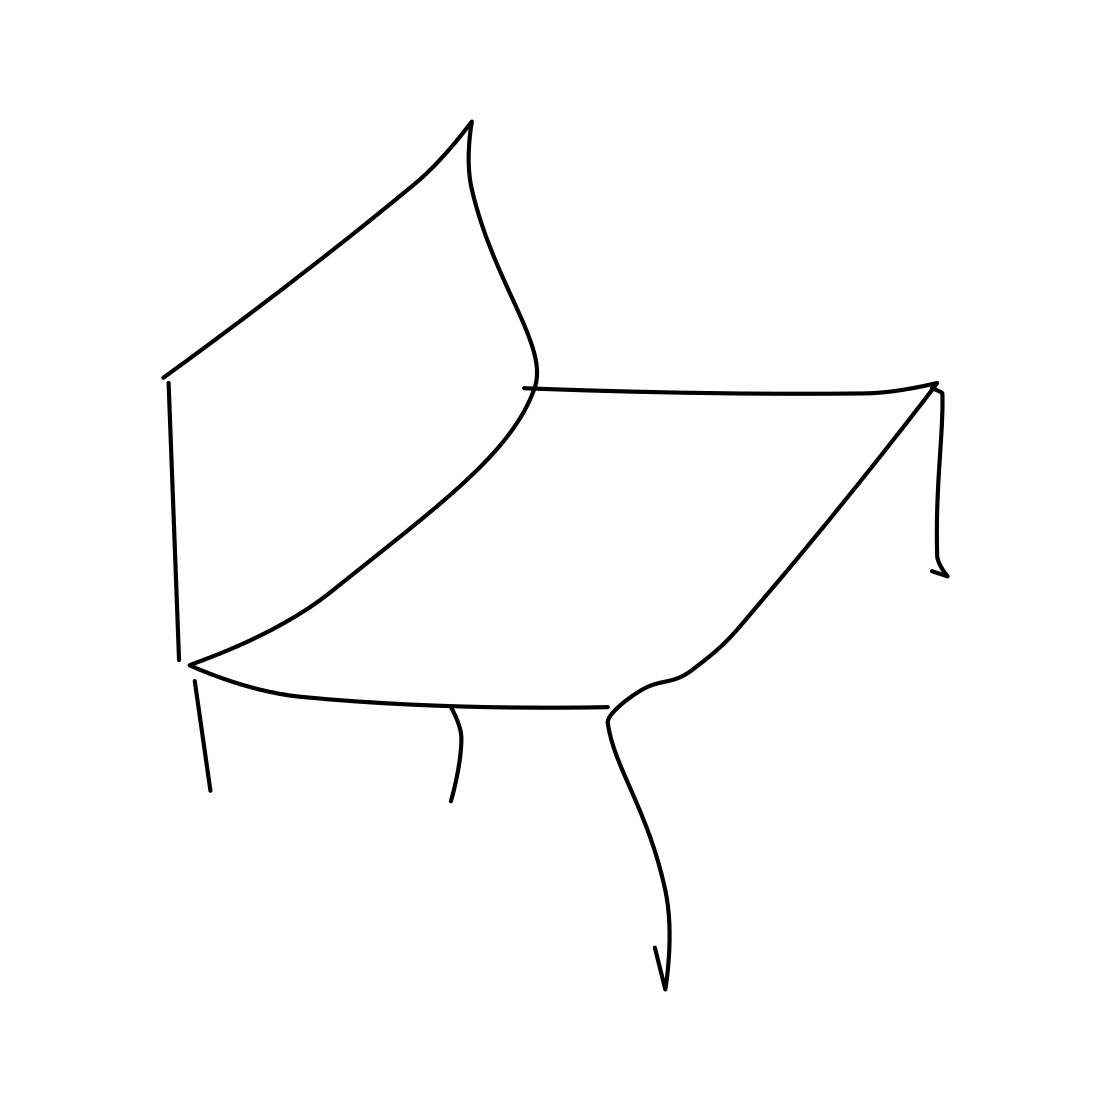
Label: chair